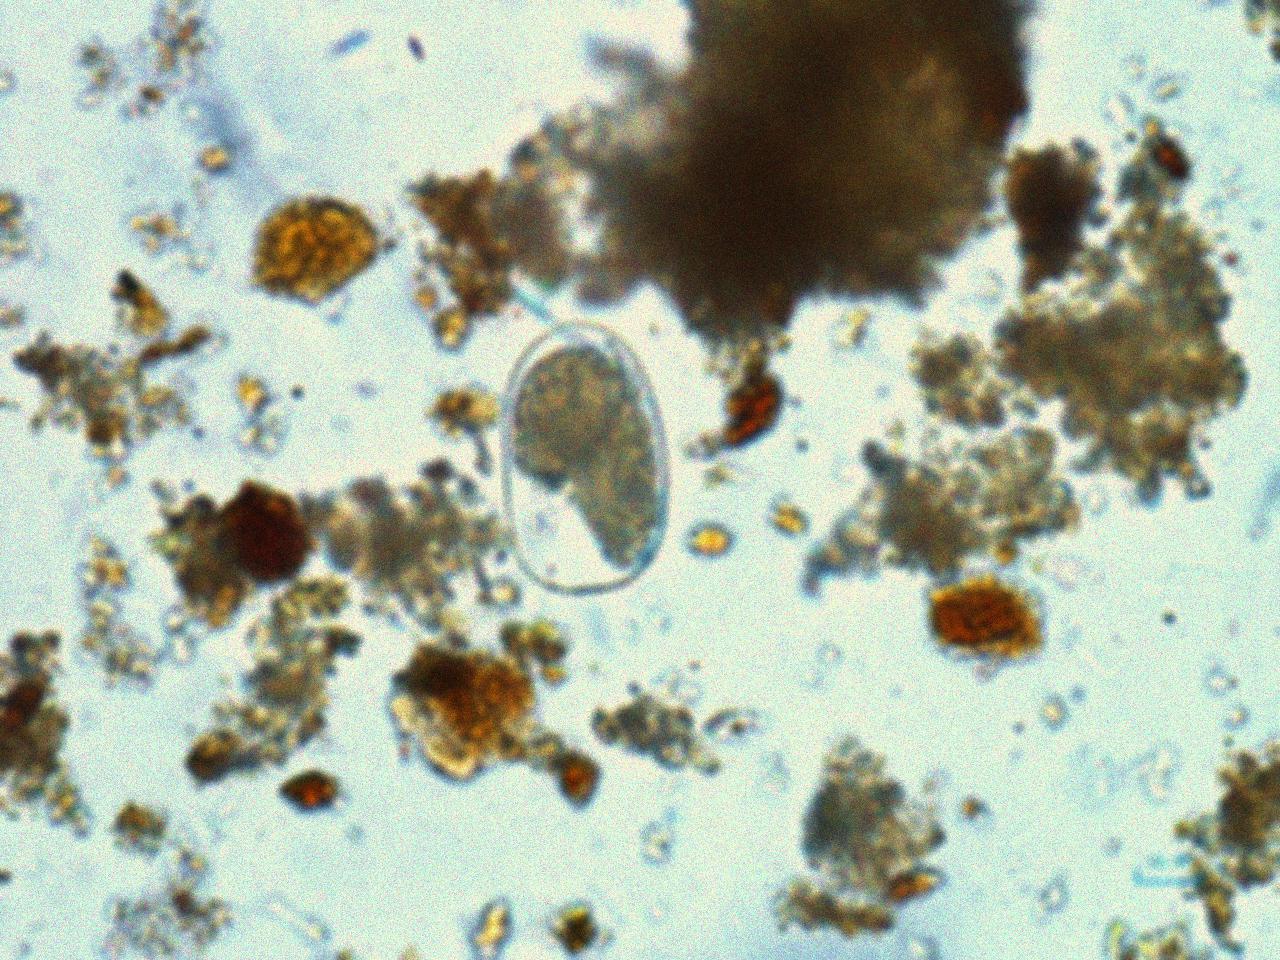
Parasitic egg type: Hookworm egg